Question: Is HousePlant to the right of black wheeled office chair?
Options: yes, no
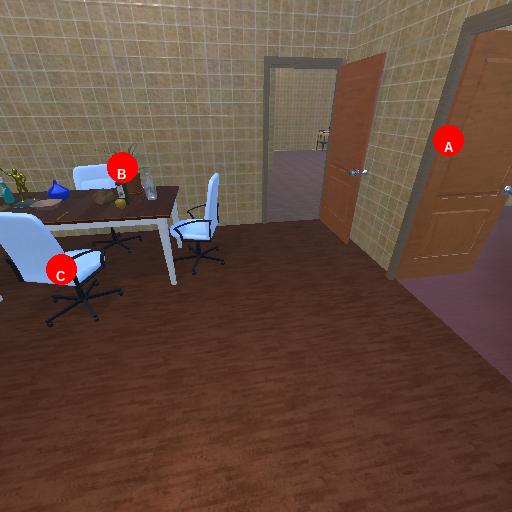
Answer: yes